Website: lowes
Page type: billing-address
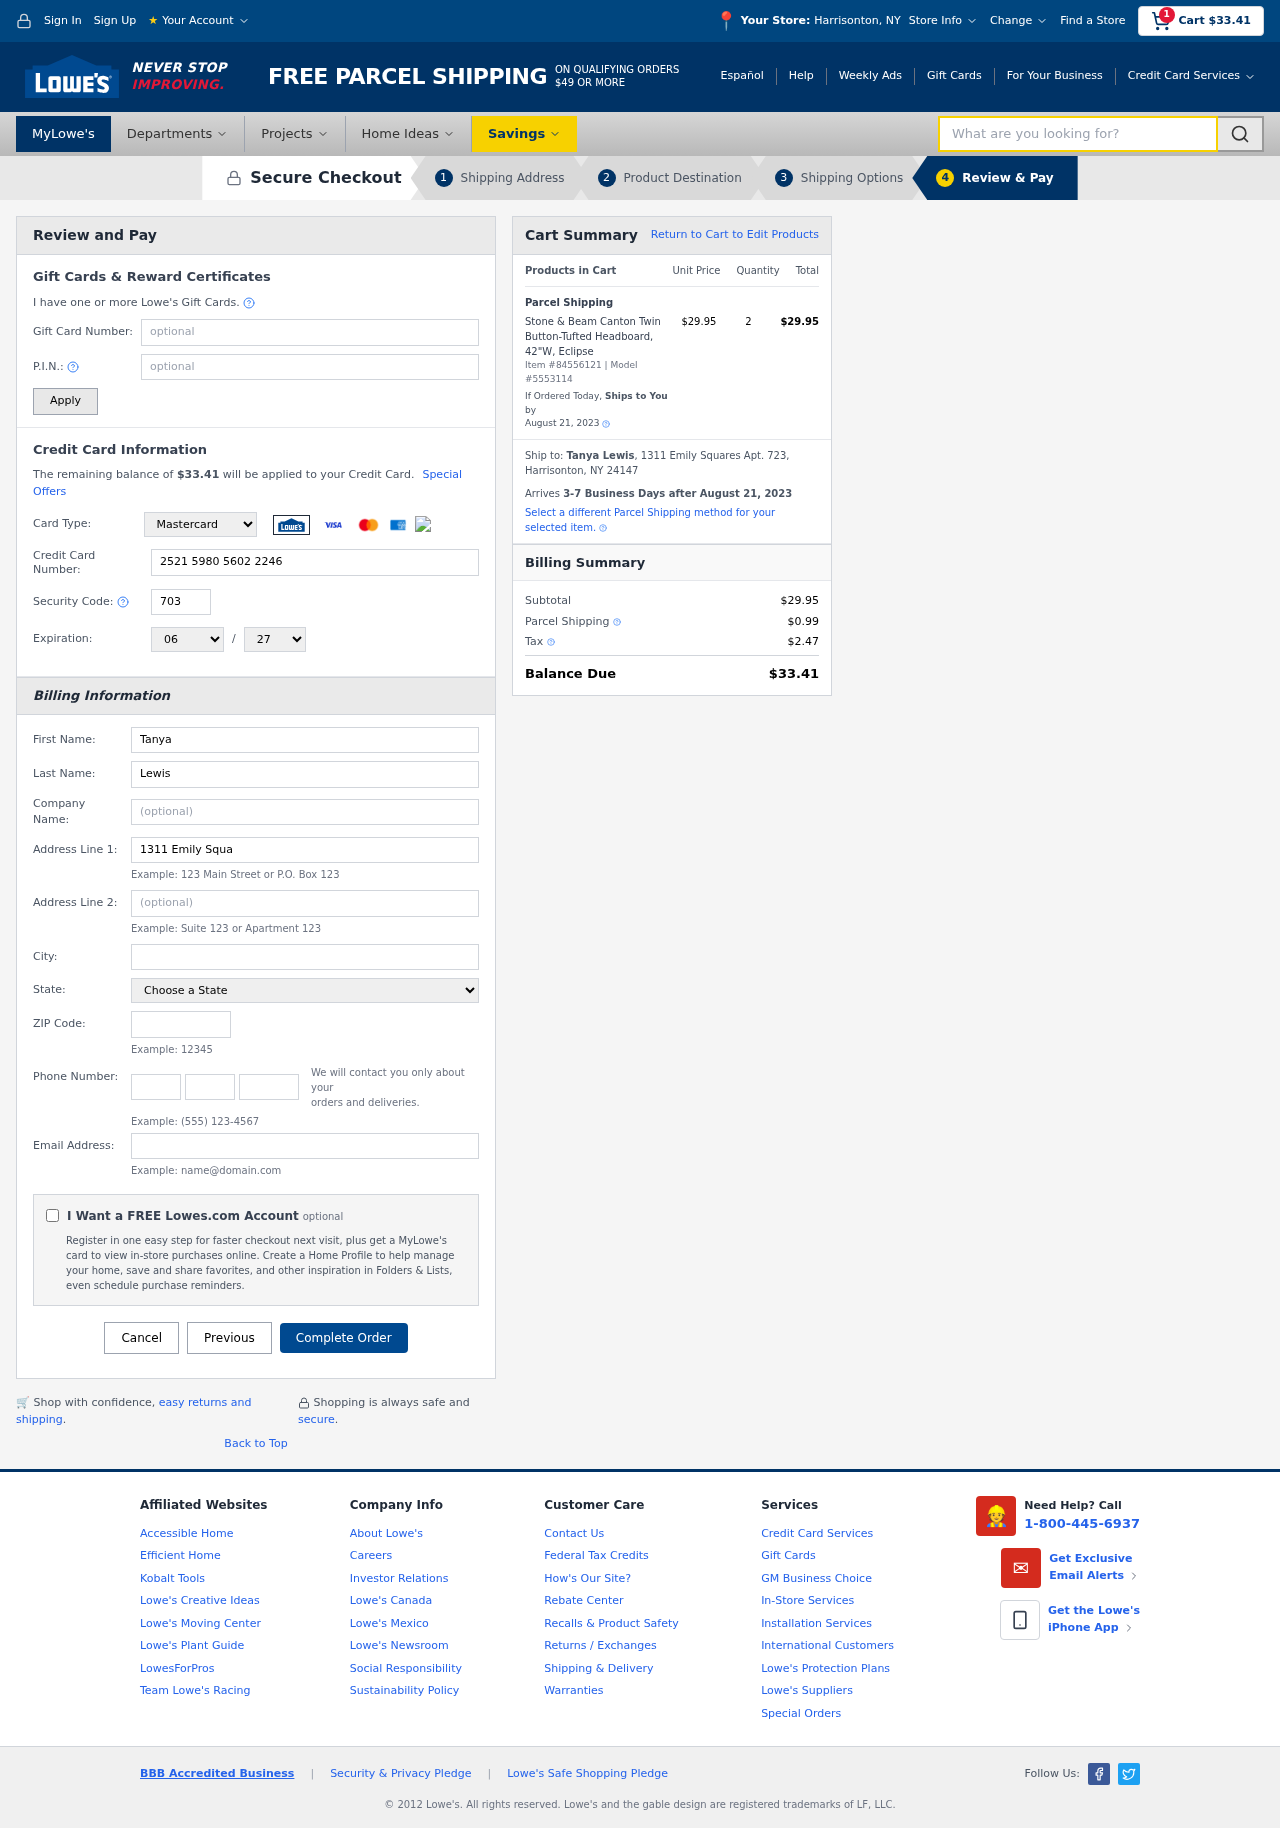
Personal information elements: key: PII_CARD_CVV
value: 703
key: PII_CARD_EXPIRY_MONTH
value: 06
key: PII_CARD_EXPIRY_YEAR
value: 27
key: PII_CARD_NUMBER
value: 2521 5980 5602 2246
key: PII_CARD_TYPE
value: Mastercard
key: PII_CITY
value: Harrisonton
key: PII_CITY_STATE
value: Harrisonton, NY
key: PII_EMAIL
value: tanya.lewis@gmail.com
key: PII_FIRSTNAME
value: Tanya
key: PII_FULLNAME
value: Tanya Lewis
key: PII_LASTNAME
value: Lewis
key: PII_PHONE_AREA
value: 492
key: PII_PHONE_PREFIX
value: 634
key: PII_PHONE_SUFFIX
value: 3714
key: PII_POSTCODE
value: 24147
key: PII_STATE
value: New York
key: PII_STREET
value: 1311 Emily Squares Apt. 723
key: PII_STREET2
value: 9547 White Burgs
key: PII_CITY_STATE_ZIP
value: Harrisonton, NY 24147
Product elements: key: PRODUCT1_NAME
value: Stone & Beam Canton Twin Button-Tufted Headboard, 42"W, Eclipse
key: PRODUCT1_PRICE
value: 29.95
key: PRODUCT1_QUANTITY
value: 2
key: PRODUCT_ITEM_NUMBER
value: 84556121
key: PRODUCT_MODEL_NUMBER
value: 5553114
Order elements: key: ORDER_SUBTOTAL
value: $33.41
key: ORDER_TOTAL
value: $33.41
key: ORDER_SHIPPING_DATE
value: August 21, 2023
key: ORDER_SUBTOTAL
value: $29.95
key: ORDER_DELIVERY_DATE
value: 3-7 Business Days after August 21, 2023
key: ORDER_SHIPPING_DATE2
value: August 21, 2023
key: ORDER_SUBTOTAL2
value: $29.95
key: ORDER_SHIPPING_COST
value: $0.99
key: ORDER_TAX
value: $2.47
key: ORDER_TOTAL2
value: $33.41
Search elements: key: HEADER_SEARCH
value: What are you looking for?